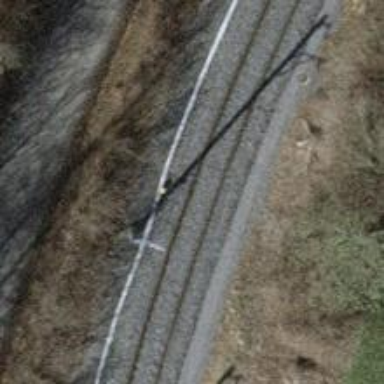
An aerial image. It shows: Catenary mast for power lines.